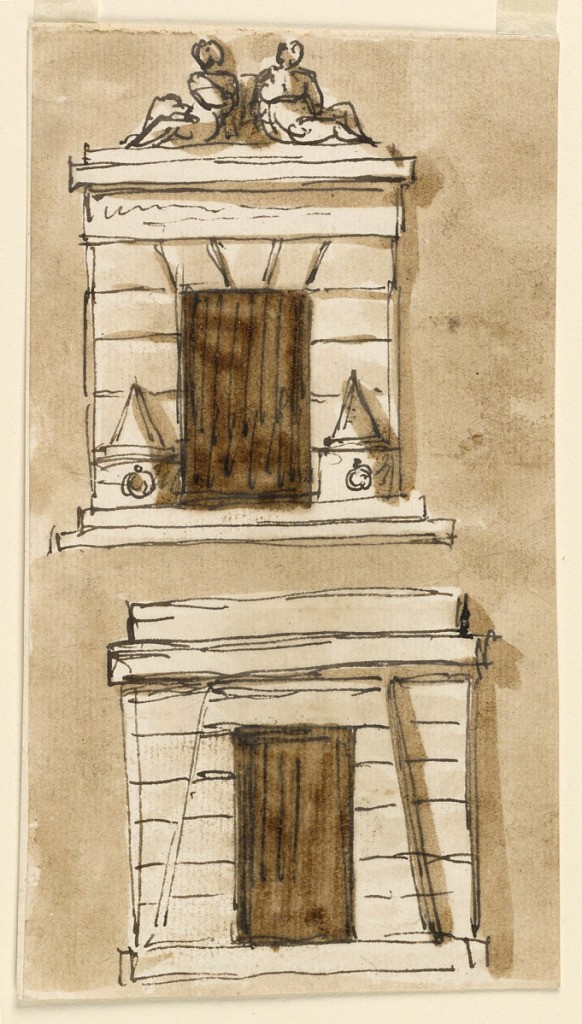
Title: Two Designs for Prison Doorway Erected by Pope Pius VI
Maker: Giuseppe Barberi, Italian, 1746–1809
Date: ca. 1790
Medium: Pen and brown ink, brush and brown wash on lined off-white laid paper
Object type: Drawing
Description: Top: plain, rustic framing of an oblong opening. Cones stand on round pedestals before the bottom of the frame. On top are a frieze, intended for the inscription, cornices, and a base with two statues of prisoners. Bottom: a couped pyramid projecting from the wall contains the door opening. COrnices and a base, on top. Colored background. Verso: a sepia oblong.